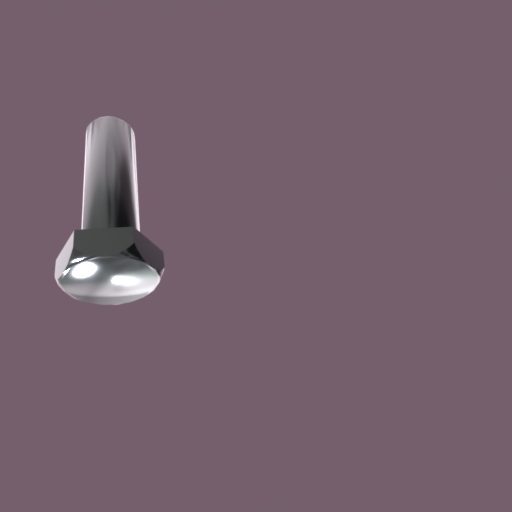
Label: bolt